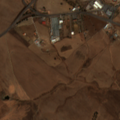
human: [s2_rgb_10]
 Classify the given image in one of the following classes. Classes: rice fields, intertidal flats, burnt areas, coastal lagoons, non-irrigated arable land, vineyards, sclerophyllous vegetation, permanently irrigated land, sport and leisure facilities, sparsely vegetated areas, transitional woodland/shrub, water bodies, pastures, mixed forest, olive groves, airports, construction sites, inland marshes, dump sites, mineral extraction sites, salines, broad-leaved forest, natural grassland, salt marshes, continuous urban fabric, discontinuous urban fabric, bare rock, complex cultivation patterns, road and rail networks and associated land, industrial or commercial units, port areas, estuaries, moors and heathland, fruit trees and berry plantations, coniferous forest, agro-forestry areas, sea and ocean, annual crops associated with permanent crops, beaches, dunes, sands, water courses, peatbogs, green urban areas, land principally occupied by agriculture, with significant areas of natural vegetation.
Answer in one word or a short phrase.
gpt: continuous urban fabric, discontinuous urban fabric, non-irrigated arable land, complex cultivation patterns